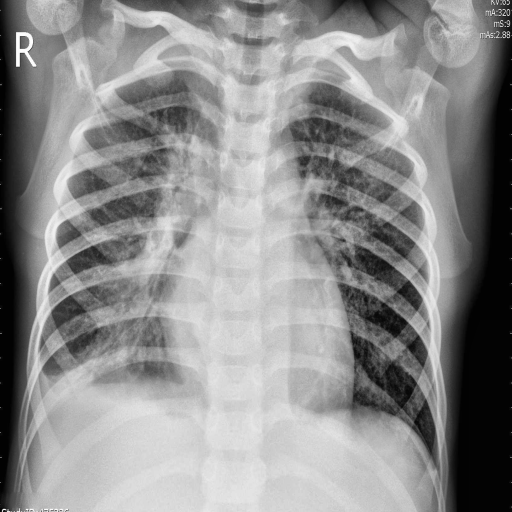
Finding: PNEUMONIA